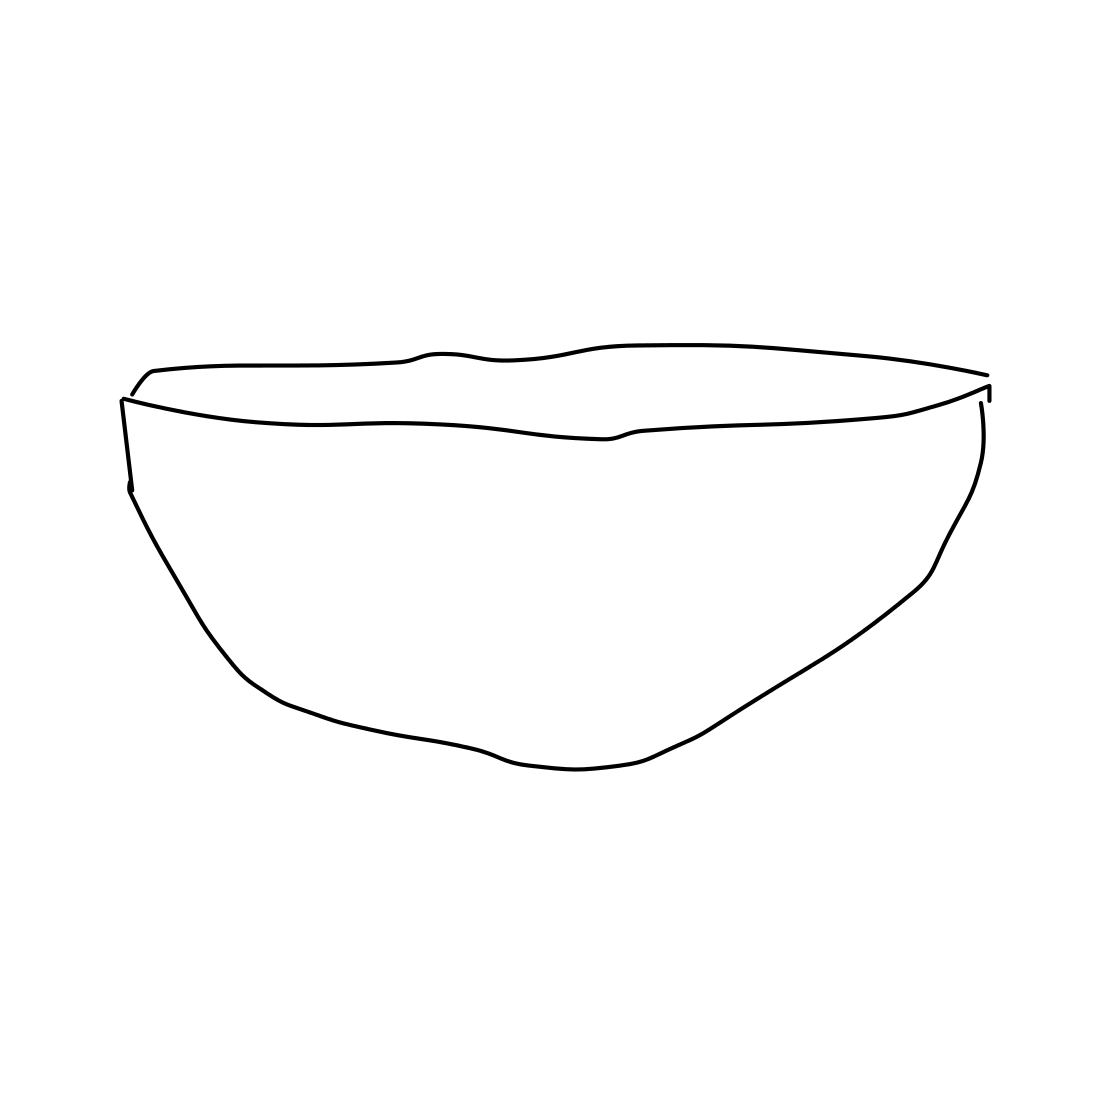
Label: bowl